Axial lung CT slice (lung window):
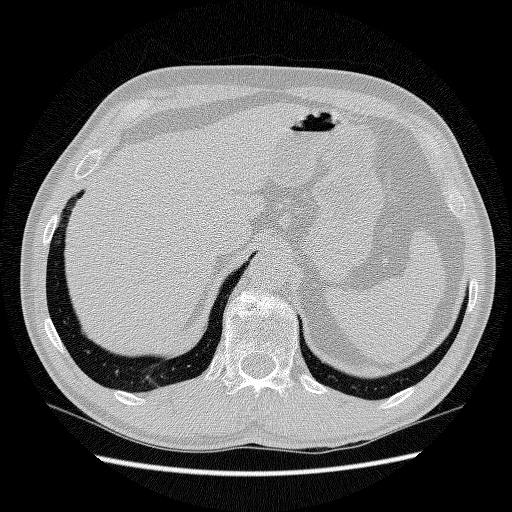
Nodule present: no